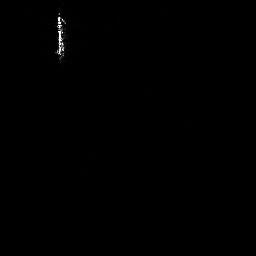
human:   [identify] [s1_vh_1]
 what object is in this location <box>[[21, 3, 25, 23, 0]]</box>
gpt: <ref>1 medium ship at the top left</ref>